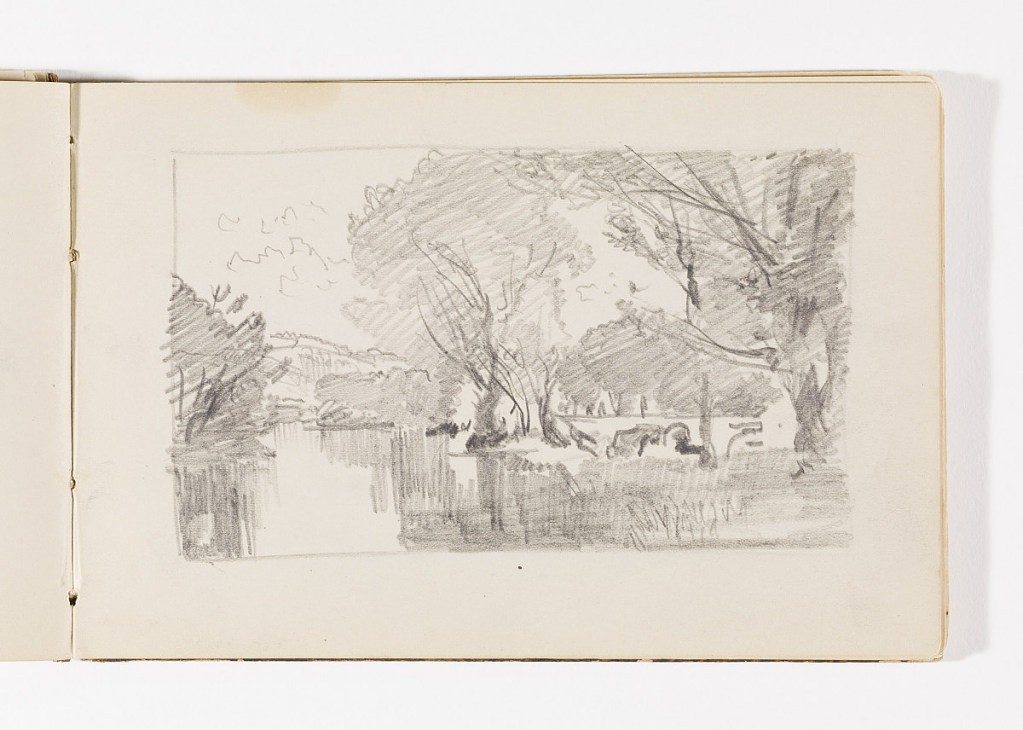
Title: Wooded Shore with Stream and Distant Hills
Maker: William Trost Richards, American, 1833–1905
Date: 1885–1902
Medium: Graphite on cream wove paper
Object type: Sketchbook folio
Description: At left, in foreground and extending back, a small river or stream. In distance at end of water, distant hills. On right bank, in foreground, two large trees and a rock, with additional trees farther back. On left bank in middleground and background, additional trees.